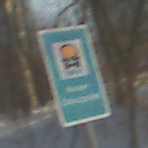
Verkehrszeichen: Wasserschutzgebiet
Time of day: MorningAfternoon
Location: Outdoor (Suburban)
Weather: PartlyCloudy
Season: NotSpecified
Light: Natural